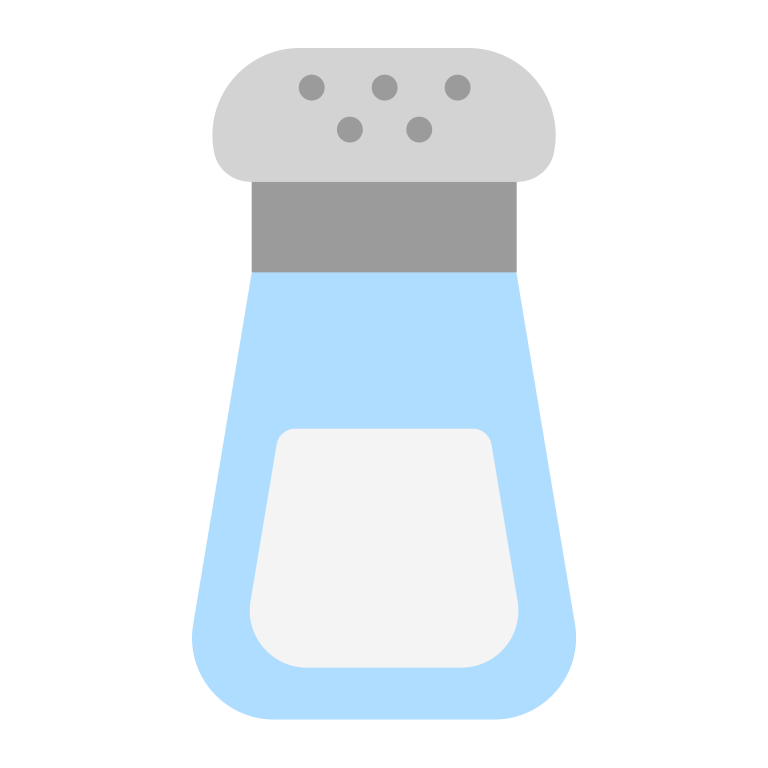
salt flat